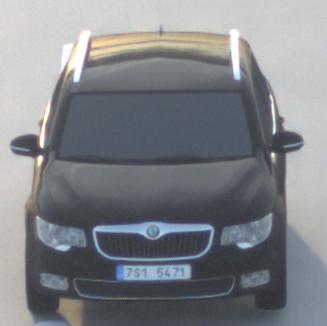
Make: Skoda
Model: Superb Combi 1.4 TSI
Detailed model: Superb (II) Combi
Model produced from: 2010/01
Model produced until: 2011/10
Doors: 5
Color: black
Road condition: dry road
Daytime: sunrise or sunset
Contrast: low contrast